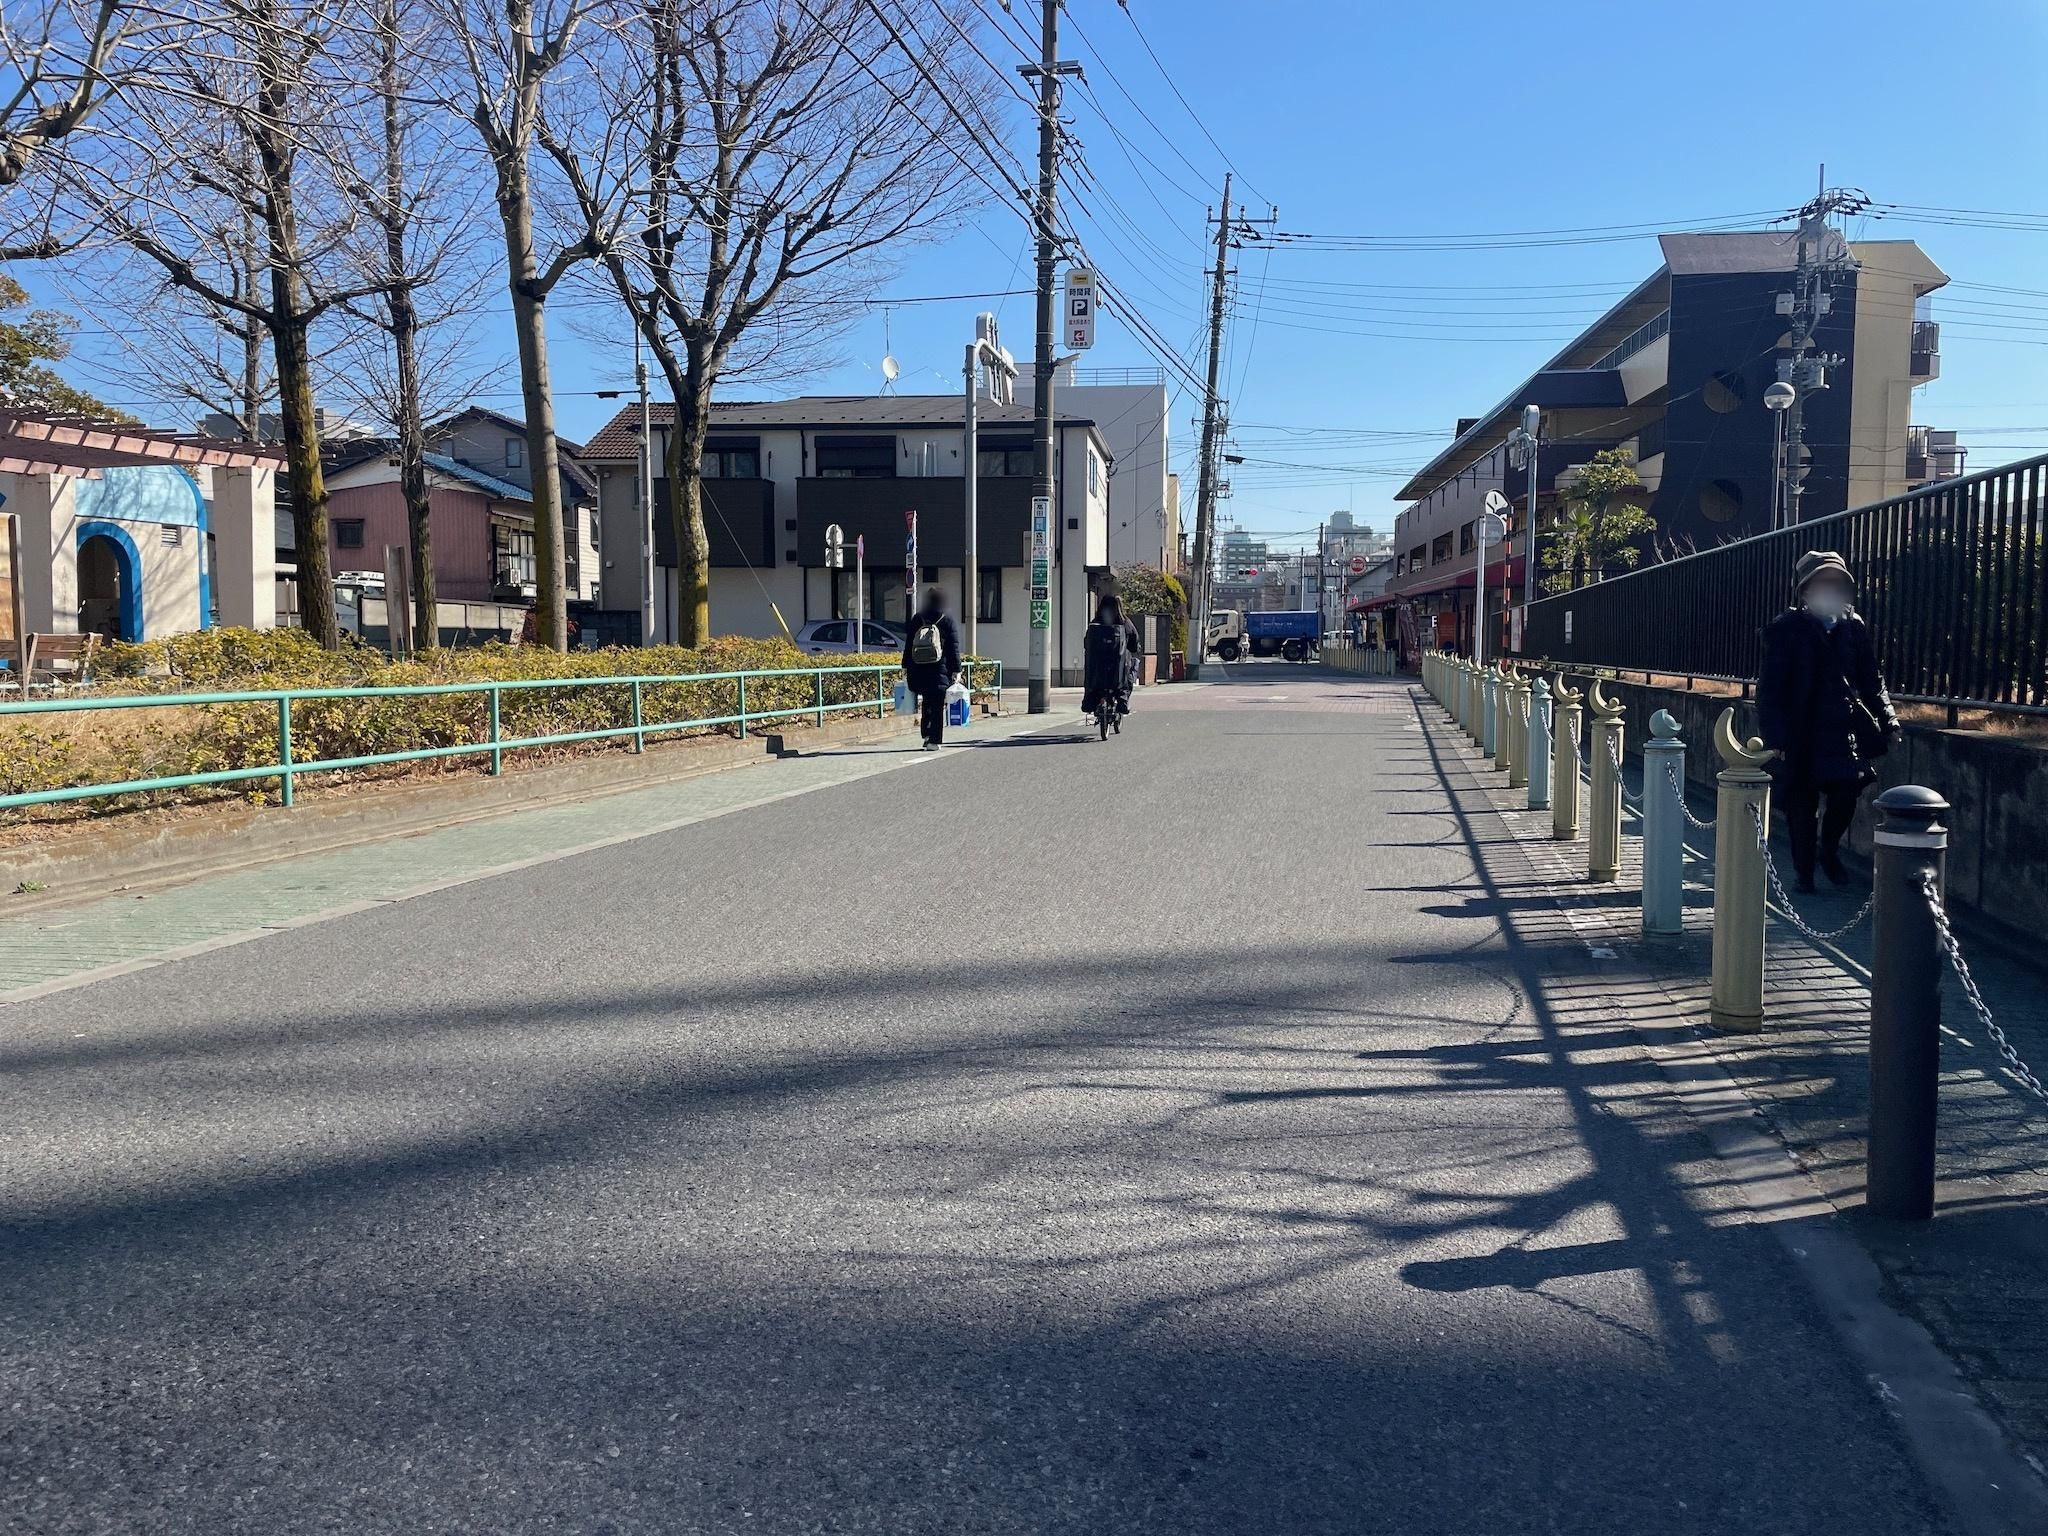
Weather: snowy
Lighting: day
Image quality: good
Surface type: walking surface
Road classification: footway
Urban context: urban centre
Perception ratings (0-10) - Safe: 2.28, Lively: 8.51, Beautiful: 7.01, Boring: 2.63, Depressing: 4.17, Wealthy: 5.8